Field crop: maize
Growth stage: 2
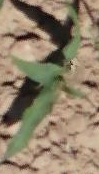
Species: maize